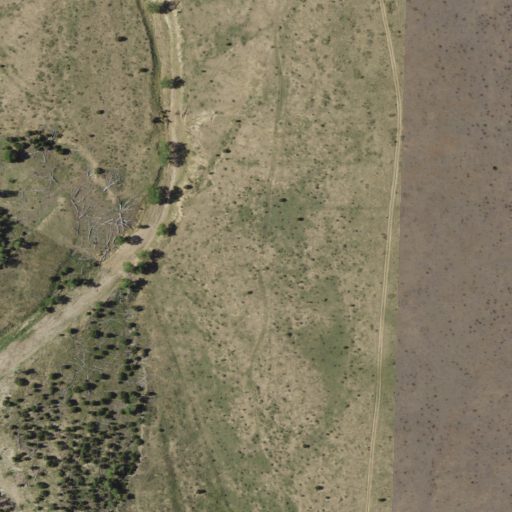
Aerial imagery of valley in Oklahoma named Road Canyon containing shrub, grassland, woody wetlands, and herbaceous wetlands